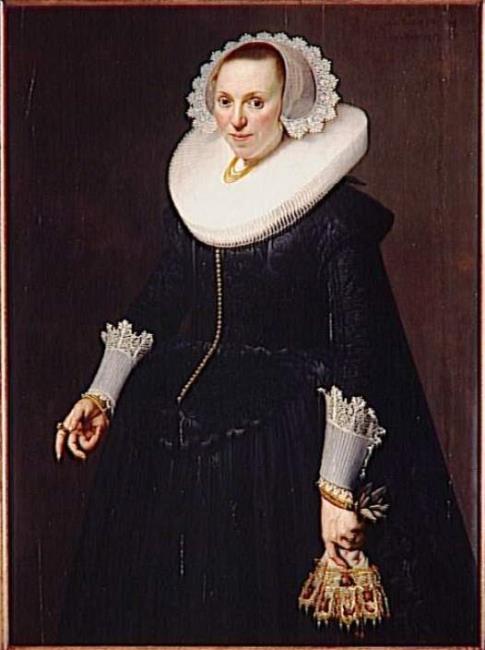
Title: Portrait of an unknown woman
Artist: attributed to Nicolaes Eliasz. Pickenoy
Earliest date: 1634
Latest date: 1634
Genre: painting
Iconography: Gloves
Keywords: woman's portrait, knee-length portrait, head to the left, body facing left, standing (position), facing front, glove/gloves in hand, vlieger (gown)